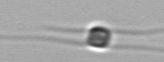
Label: Chaetoceros_similis